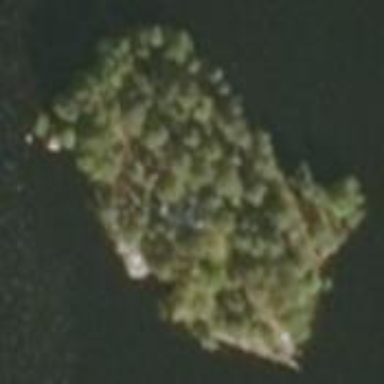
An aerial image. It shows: Island.